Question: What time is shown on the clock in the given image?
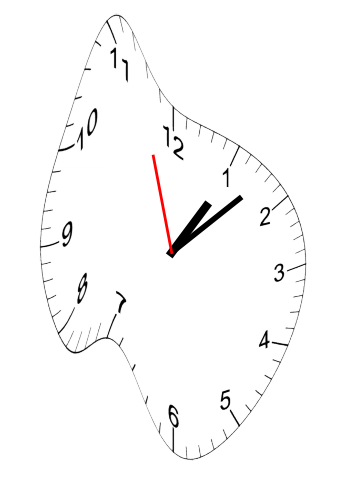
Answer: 01:07:57